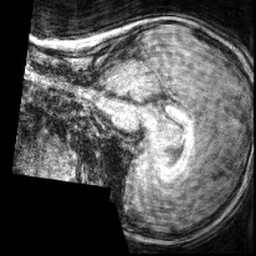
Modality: T1w
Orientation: sagittal
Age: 8
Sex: male
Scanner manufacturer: siemens
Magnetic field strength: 3 T
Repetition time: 2.4 s
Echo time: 0.00374 s